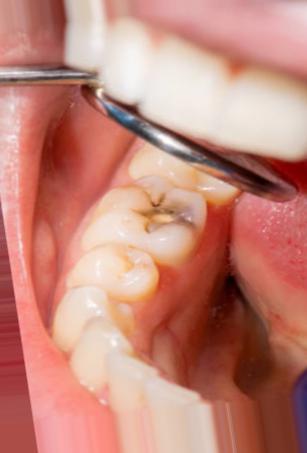
Condition: Caries